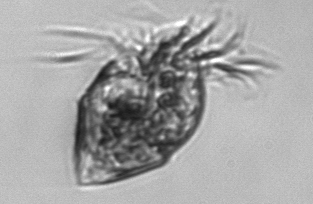
Label: Strombidium_morphotype1